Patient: sex M, age 74
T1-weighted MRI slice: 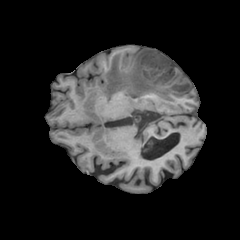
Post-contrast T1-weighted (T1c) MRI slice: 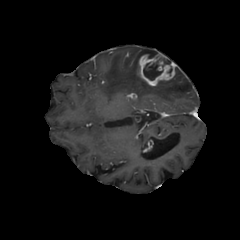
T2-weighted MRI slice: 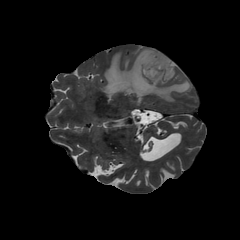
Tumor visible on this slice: yes
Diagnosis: Glioblastoma, IDH-wildtype
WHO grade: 4